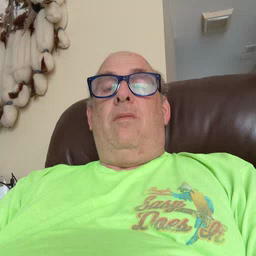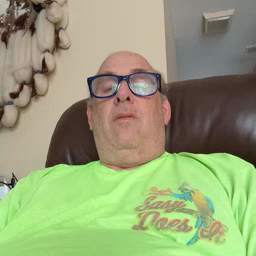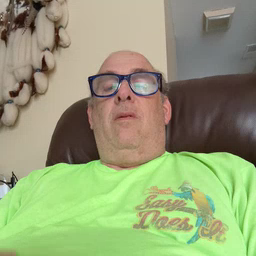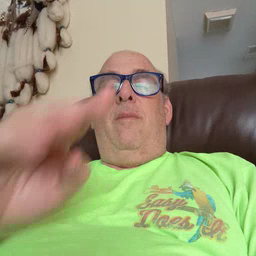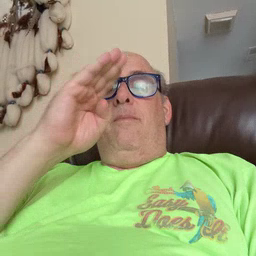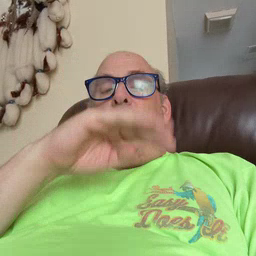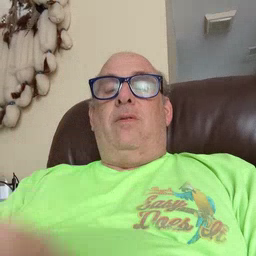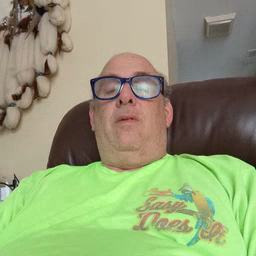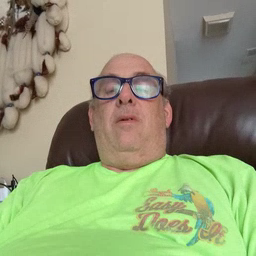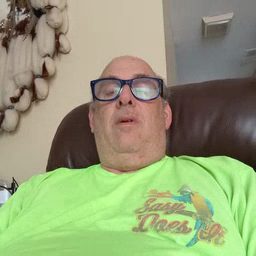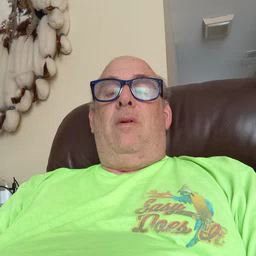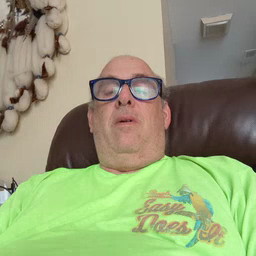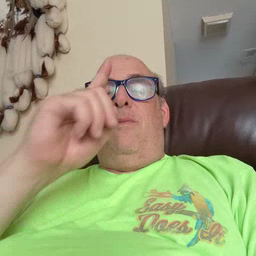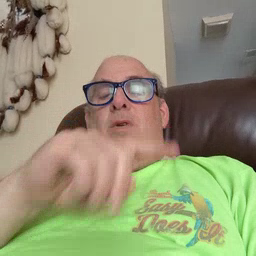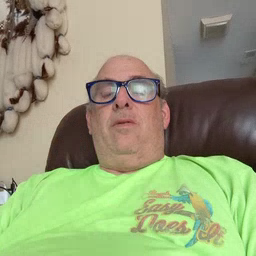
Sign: mouse